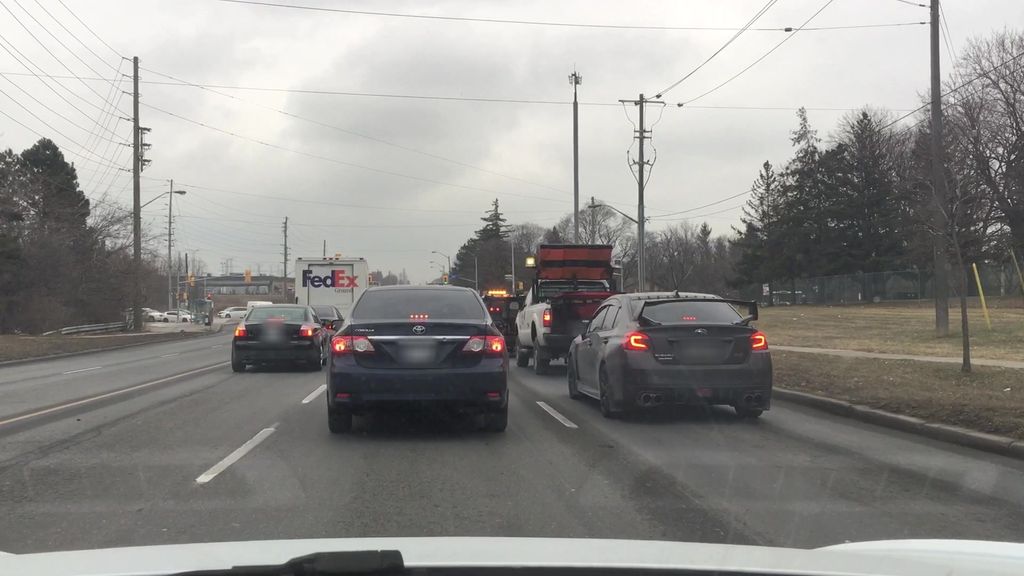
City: toronto